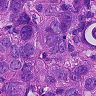
Metastatic tissue present: yes